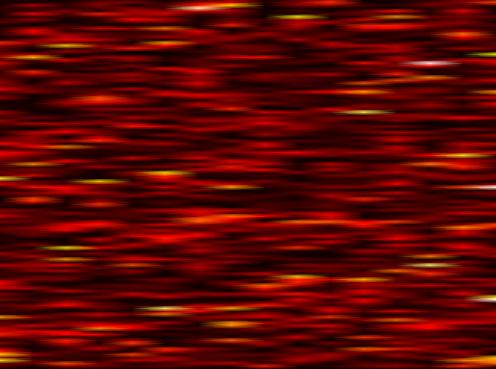
Label: FOFDM